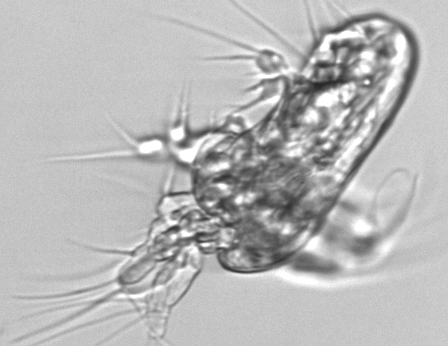
Label: Copepod_nauplii